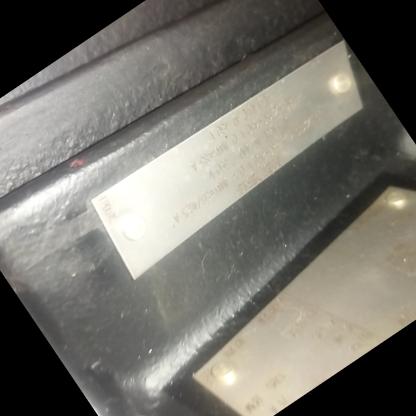
Klasa: tabliczka-znamionowa